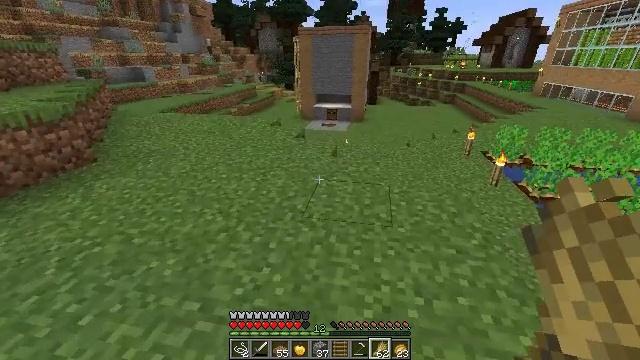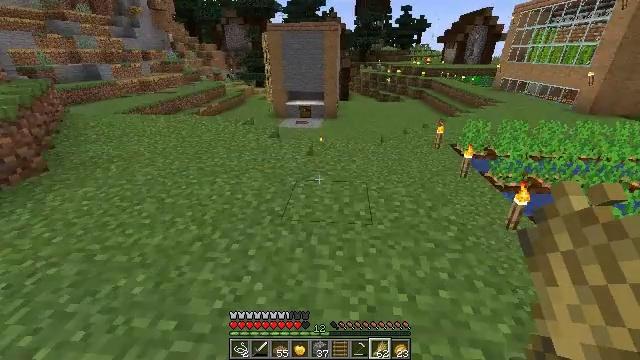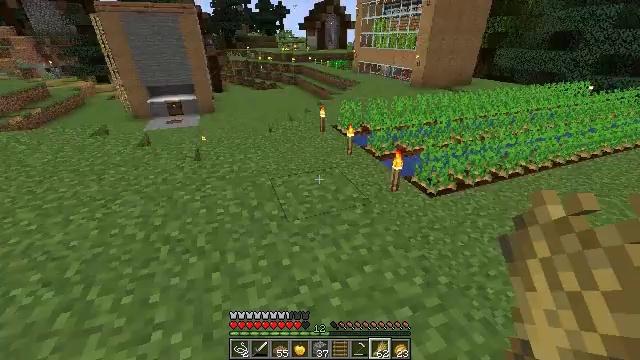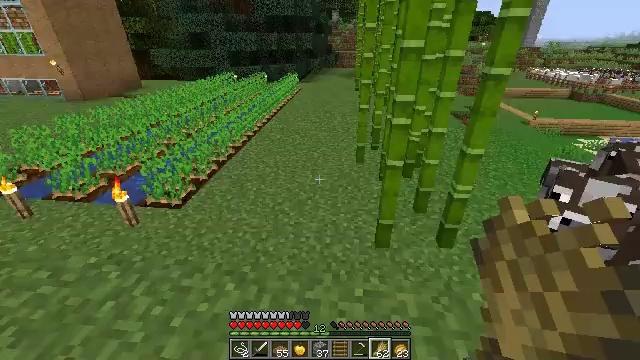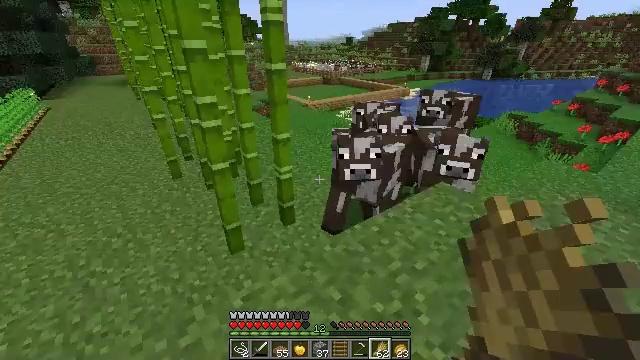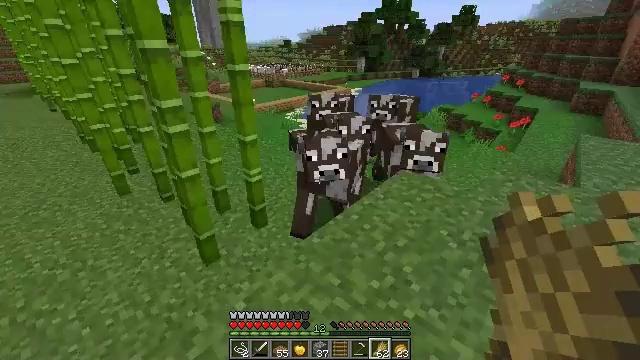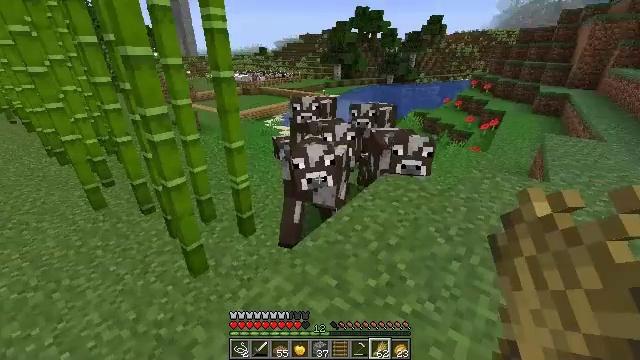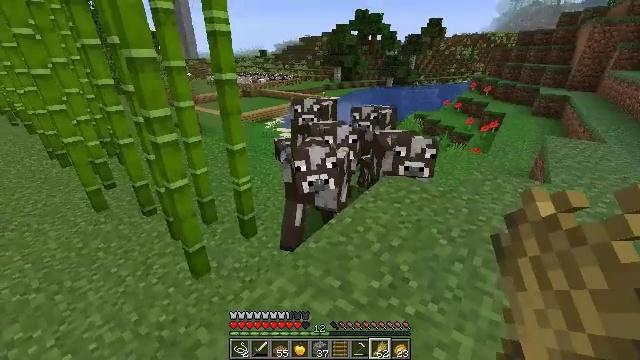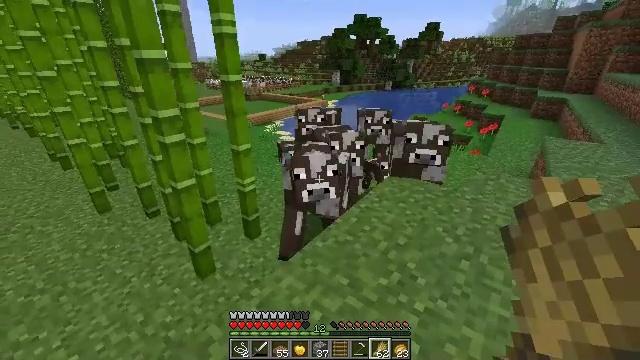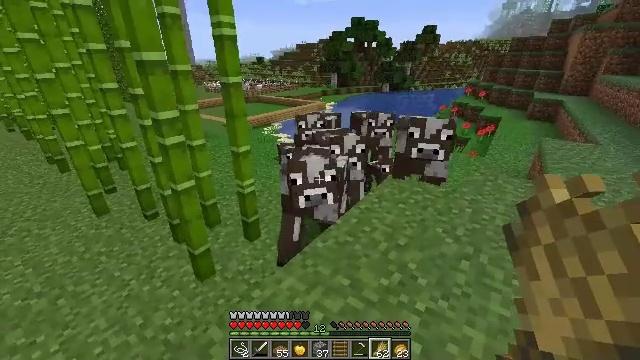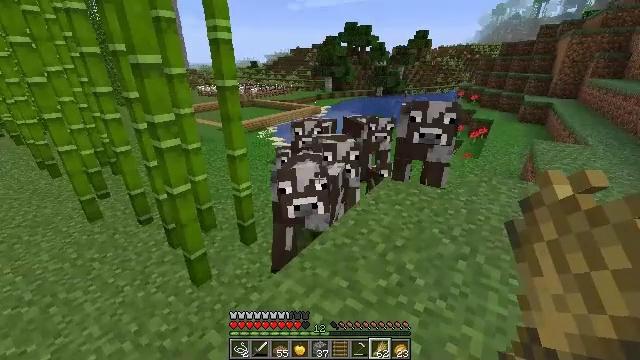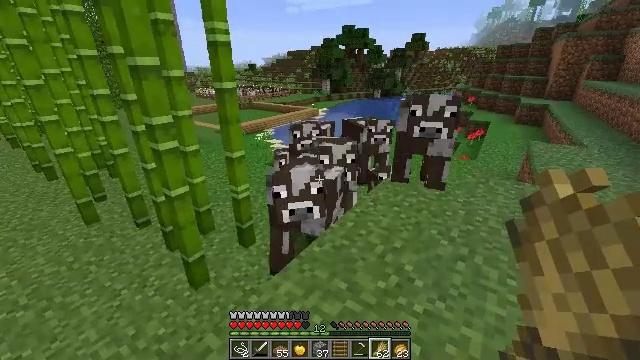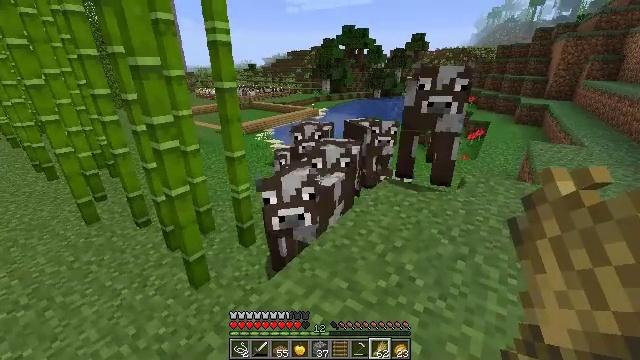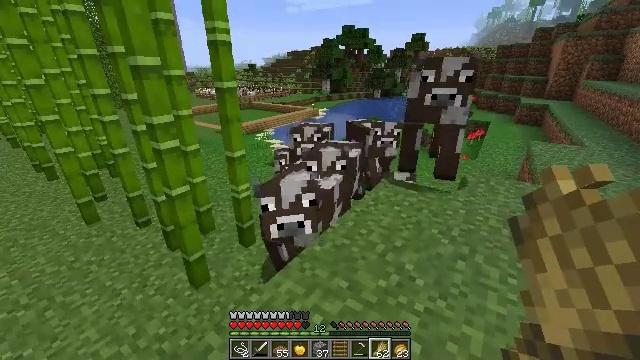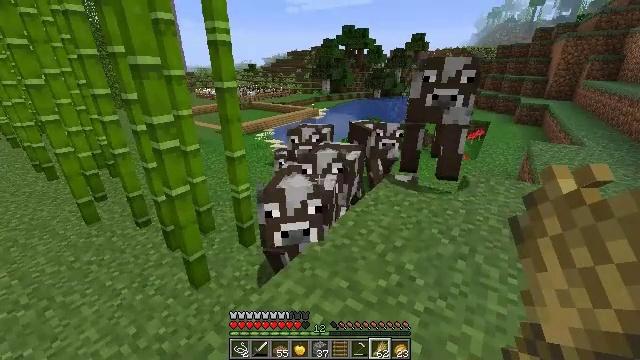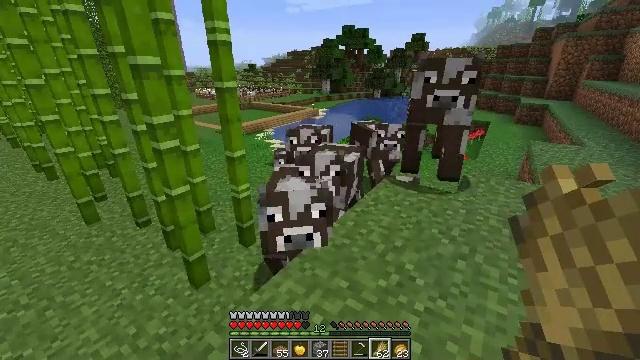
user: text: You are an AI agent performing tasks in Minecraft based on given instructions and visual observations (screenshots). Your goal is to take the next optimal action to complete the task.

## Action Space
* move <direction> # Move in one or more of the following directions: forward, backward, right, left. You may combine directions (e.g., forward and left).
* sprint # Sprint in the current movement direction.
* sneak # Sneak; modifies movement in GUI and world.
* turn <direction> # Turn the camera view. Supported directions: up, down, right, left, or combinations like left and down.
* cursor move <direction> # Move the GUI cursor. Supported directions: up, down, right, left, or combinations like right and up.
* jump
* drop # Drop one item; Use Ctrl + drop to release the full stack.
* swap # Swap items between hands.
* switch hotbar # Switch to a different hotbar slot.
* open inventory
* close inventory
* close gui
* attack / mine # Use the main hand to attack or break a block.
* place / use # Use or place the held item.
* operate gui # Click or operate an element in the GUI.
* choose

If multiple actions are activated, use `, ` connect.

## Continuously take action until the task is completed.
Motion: motion action
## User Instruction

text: Gather the jungle trapdoor by mining it.
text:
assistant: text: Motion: move forward and move left, turn right
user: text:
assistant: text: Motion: move forward and move left, turn right and down
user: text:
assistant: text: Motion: move forward and move left, turn right
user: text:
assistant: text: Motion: move left, turn right
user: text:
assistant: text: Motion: move left, turn right
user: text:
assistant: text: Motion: turn right and up
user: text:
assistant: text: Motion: no_op
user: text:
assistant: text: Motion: no_op
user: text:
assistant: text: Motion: no_op
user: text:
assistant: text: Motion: turn right
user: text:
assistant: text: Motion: no_op
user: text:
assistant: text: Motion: no_op
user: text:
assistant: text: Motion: no_op
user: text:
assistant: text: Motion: no_op
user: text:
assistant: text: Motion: no_op
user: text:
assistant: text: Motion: no_op
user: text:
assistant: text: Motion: no_op
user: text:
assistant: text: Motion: no_op
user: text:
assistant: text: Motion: no_op
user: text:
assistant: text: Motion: no_op
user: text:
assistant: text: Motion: no_op
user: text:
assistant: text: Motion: no_op
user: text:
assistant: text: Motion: no_op
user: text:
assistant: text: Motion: no_op
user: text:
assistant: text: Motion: no_op
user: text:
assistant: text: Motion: no_op
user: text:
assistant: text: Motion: no_op
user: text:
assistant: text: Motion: no_op
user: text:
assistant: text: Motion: no_op
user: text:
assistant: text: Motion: no_op